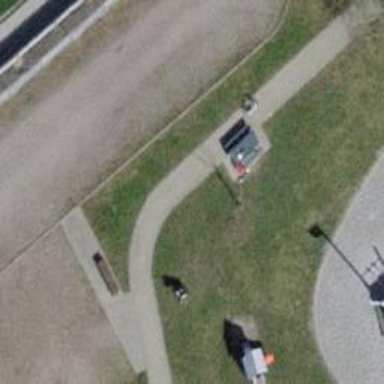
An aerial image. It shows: Picnic table located in leisure land area.